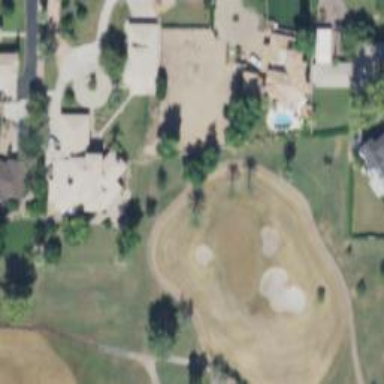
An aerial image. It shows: View of golf hole.